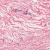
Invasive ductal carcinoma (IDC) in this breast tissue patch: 0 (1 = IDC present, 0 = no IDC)